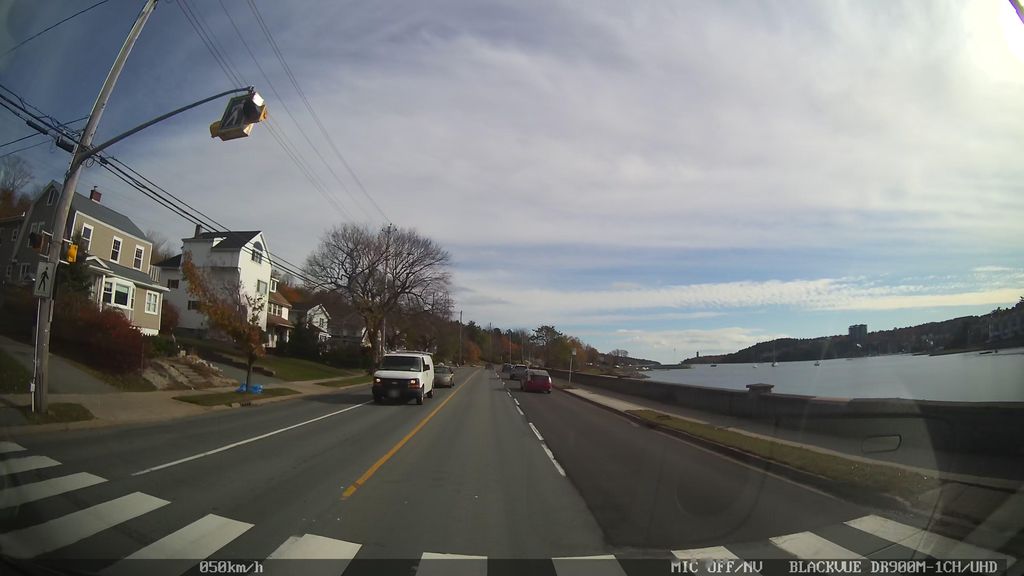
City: halifax